Question: I am using Invoke-RestMethod to get data from a vendor in CSV format. The data is not in a format I need (it needs to be sent to another vendor) - there are four columns for each "set", and there can be any number of "sets" in the CSV - the column header names are not static - every four columns is a complete set.
Column1a, Column2a, Column3a, Column4a, Column1z, Column2z, Column3z, Column4z
data, data, data, data, data, data, data, data
What I need to do is export columns 1-4, 5-8, 9-12 etc. to separate CSV's. I do not even know where to begin for this.

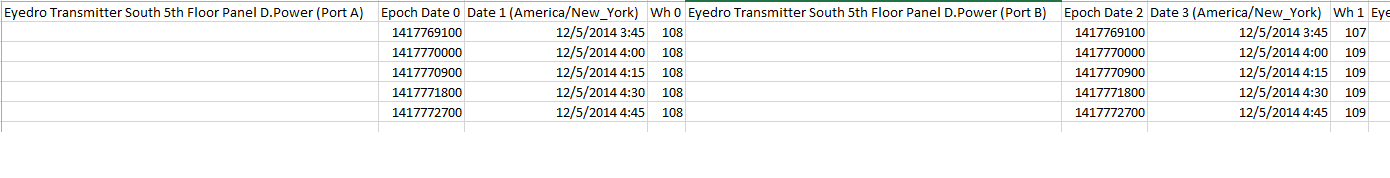
Answer: Try something like this:
'''
$csv = Import-Csv 'input.csv'
$headers = $csv[0].PSObject.Properties | select -Expand Name
$step = 4
for ($i = 0; $i -lt $headers.Count; $i += $step) {
$csv | select $headers[$i..($i+$step-1)] |
Export-Csv "output_$($i/$step).csv" -NoType
}
'''
'Import-Csv' creates a list of objects from the input file, where the CSV column names become the object property names. So you can extract the header names from an object by expanding the object's property names. Iterate over the header array with a step size of the number of columns you want to export per output file and use the range operator ('..') to select the columns you want to export in the current iteration.